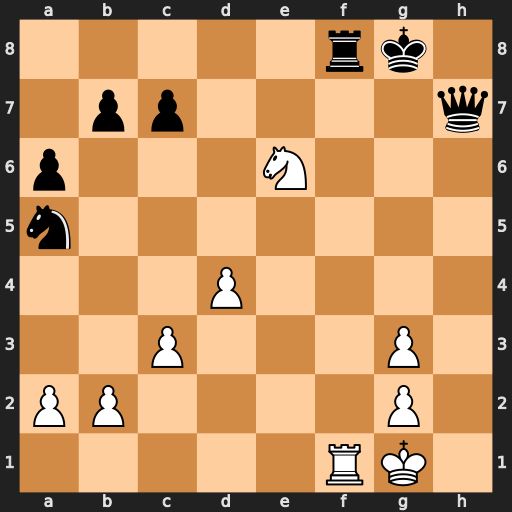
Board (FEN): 5rk1/1pp4q/p3N3/n7/3P4/2P3P1/PP4P1/5RK1
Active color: w
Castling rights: -
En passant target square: -
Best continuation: Rxf8#